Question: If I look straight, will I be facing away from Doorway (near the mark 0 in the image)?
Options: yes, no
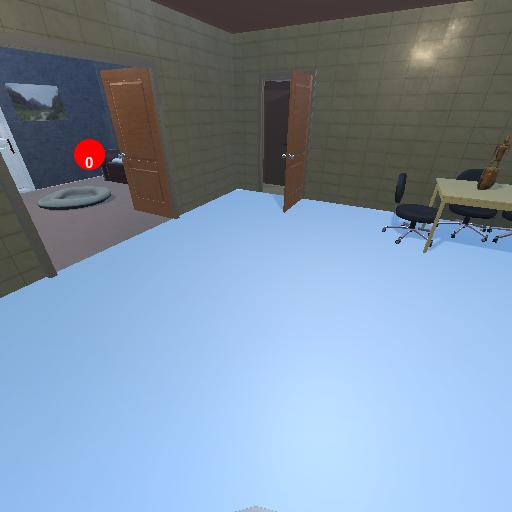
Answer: yes